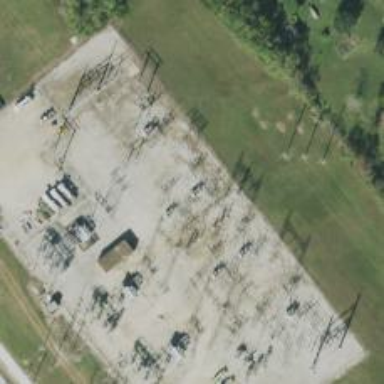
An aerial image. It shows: Switch used for power control.